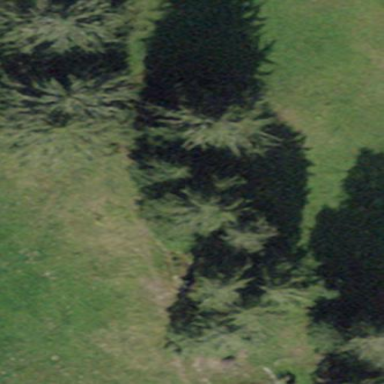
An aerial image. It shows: Forest area.